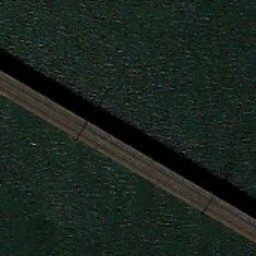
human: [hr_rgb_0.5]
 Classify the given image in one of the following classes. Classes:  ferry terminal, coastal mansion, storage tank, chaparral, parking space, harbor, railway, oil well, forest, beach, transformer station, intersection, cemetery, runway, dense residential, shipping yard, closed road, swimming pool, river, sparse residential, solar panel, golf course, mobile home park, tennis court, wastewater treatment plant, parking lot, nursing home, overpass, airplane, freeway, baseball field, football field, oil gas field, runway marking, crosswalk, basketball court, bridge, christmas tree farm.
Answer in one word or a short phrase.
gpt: bridge